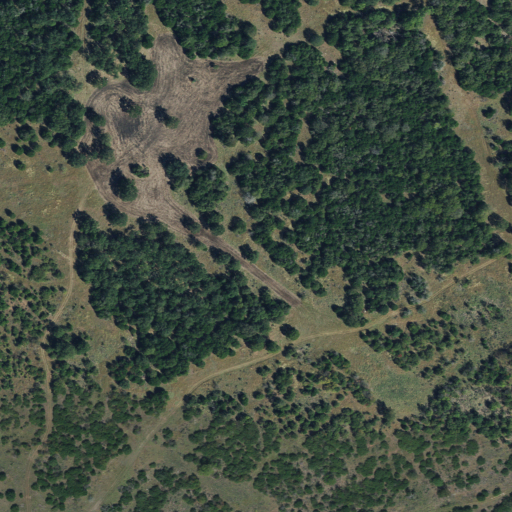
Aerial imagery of mountain in Texas named Franklin Mountain containing shrub, deciduous forest, and evergreen forest